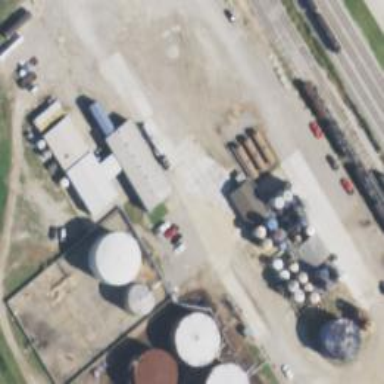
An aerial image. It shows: Storage tank with man-made structure.